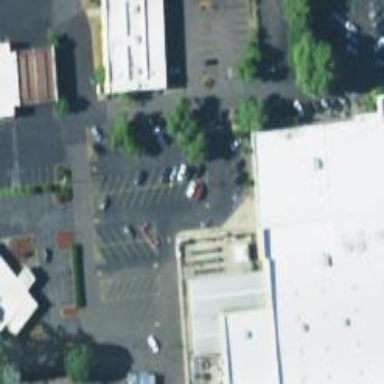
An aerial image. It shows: Parking space.